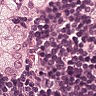
Metastatic tissue present: yes